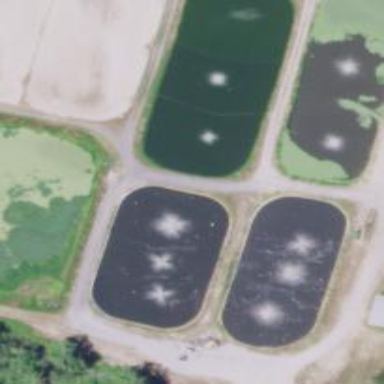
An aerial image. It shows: Basin with wastewater. The area is designated for water treatment.